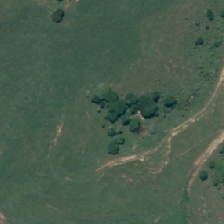
Land cover: high_producing_grassland